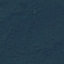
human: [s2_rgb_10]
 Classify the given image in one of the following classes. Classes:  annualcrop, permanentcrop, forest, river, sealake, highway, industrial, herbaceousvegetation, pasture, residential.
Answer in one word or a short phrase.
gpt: Forest